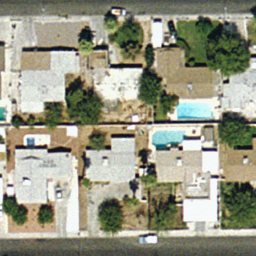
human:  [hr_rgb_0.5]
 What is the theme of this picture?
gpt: medium residential